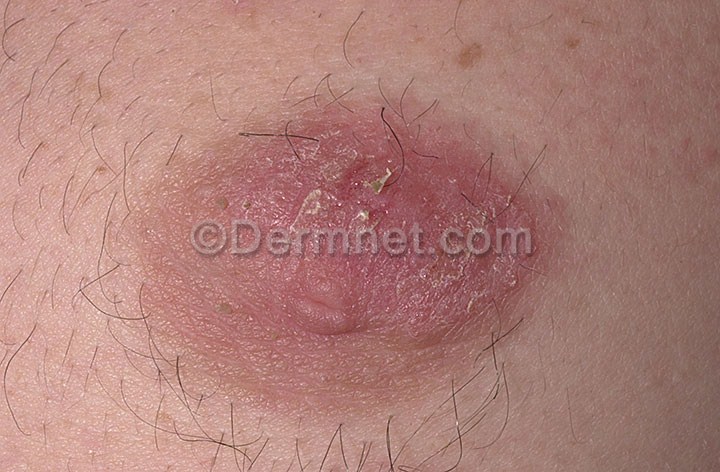
Disease: Eczema Photos